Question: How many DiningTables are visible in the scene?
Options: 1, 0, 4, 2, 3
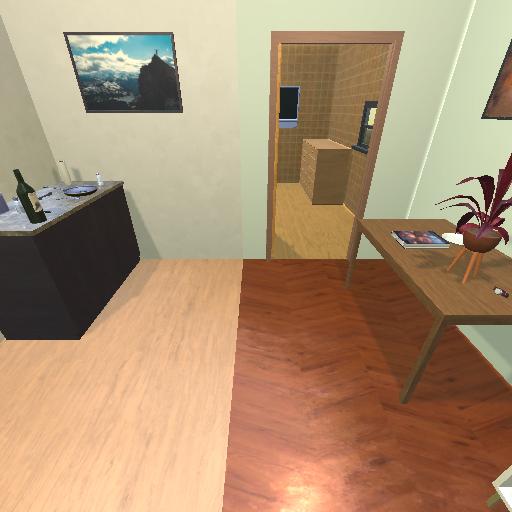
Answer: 1